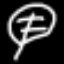
Label: leaf